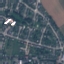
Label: Residential